Question: I've got validation practically working and part of my requirement is that when a field is not valid there should be a red border around the field that is not valid:

'''
<tr><td valign="top">
<div class="labelform" id="lname">
{% filter capitalize %}{% trans %}name{% endtrans %}{% endfilter %}:
</div></td><td>
<div class="adinput">
{% if user or current_user %}
<input type="text" id="name" name="name" value="{{ current_user.name }}{% if not current_user %}{{ user.nickname() }}{% endif %}" size="35" maxlength="50" readonly/>
{% else %}
{{ form.name|safe }}
{% endif %}
{% if form.name.errors %}
<ul class="errors">{% for error in form.name.errors %}<li>{{ error }}</li>{% endfor %}</ul>
{% endif %}
</div>
</td></tr>
'''
Can you tell me how I should achieve the red border around the form field conditioned on that the name field is not valid? Here's my python code for my form class:
'''
class AdForm(Form):
name = TextField(_('Name'), [validators.Length(min=4, max=50,
message=_('Name is required'))])
title = TextField(_('title'))
text = TextAreaField(_('Text'), widget=TextArea())
phonenumber = TextField(_('Phone number'))
phoneview = BooleanField(_('Display phone number on site'))
price = TextField(_('Price'))
password = PasswordField(_('Password'))
email = TextField(_('Email'))
'''
The code that handles the HTTP POST of the form is:
'''
...
form = AdForm(self.request.params)
if form.validate():
ad.title = form.title.data
ad.name = form.name.data
ad.email = form.email.data
ad.text = form.text.data
ad.set_password(form.password.data)
ad.price = form.price.data
try:
form.price.data=form.price.data.replace(',','.').replace(' ', '')
ad.decimal_price = form.price.data
except:
pass
ad.phoneview = form.phoneview.data
ad.url = os.environ.get('HTTP_HOST',
os.environ['SERVER_NAME'])
ad.place = self.request.get('place')
ad.postaladress = self.request.get('place')
ad.put()
else:
logging.info('form did not validate')
self.render_jinja(
'insert_jinja',
facebook_app_id=facebookconf.FACEBOOK_APP_ID,
form=form,
form_url=blobstore.create_upload_url('/upload_form'),
user=(users.get_current_user() if users.get_current_user() else None),
user_url=(users.create_logout_url(self.request.uri) if users.get_current_user() else None),
current_user=self.current_user,
)
return
...
'''
Can you tell me how I should get the red border when a field is invalid?
Thank you
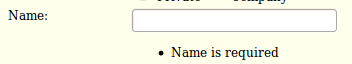
Answer: The <URL> suggests implementing a custom widget that adds a class to the input element:
'''
class MyTextInput(TextInput):
def __init__(self, error_class=u'has_errors'):
super(MyTextInput, self).__init__()
self.error_class = error_class
def __call__(self, field, **kwargs):
if field.errors:
c = kwargs.pop('class', '') or kwargs.pop('class_', '')
kwargs['class'] = u'%s %s' % (self.error_class, c)
return super(MyTextInput, self).__call__(field, **kwargs)
'''
Then use the new widget for the fields that you want this behaviour for:
'''
class AdForm(Form):
name = TextField(_('Name'), [validators.Length(min=4, max=50,
message=_('Name is required'))], widget=MyTextInput())
title = TextField(_('title'))
text = TextAreaField(_('Text'), widget=TextArea())
phonenumber = TextField(_('Phone number'))
phoneview = BooleanField(_('Display phone number on site'))
price = TextField(_('Price'))
password = PasswordField(_('Password'))
email = TextField(_('Email'))
'''
Then add this in your CSS:
'''
.has_errors { border: 1px solid #ff0000 }
'''